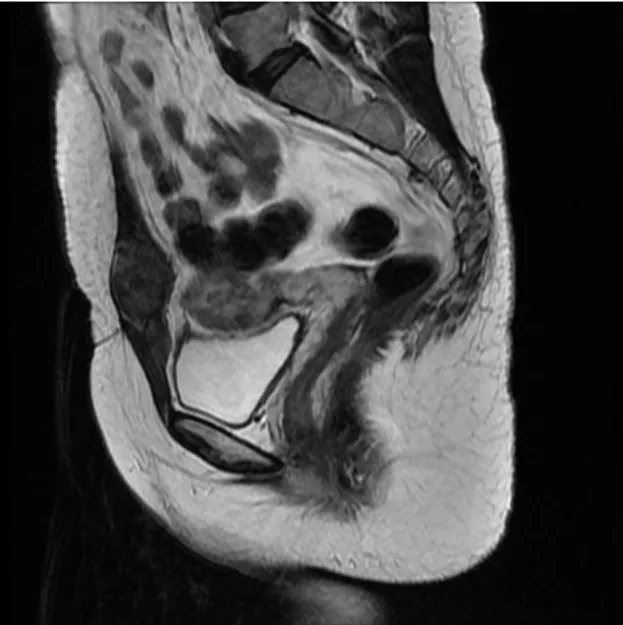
Magnetic resonance imaging (MRI) revealed a 3 x 2.6-cm soft tissue mass in the anterior abdominal wall.
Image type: radiology (mri)